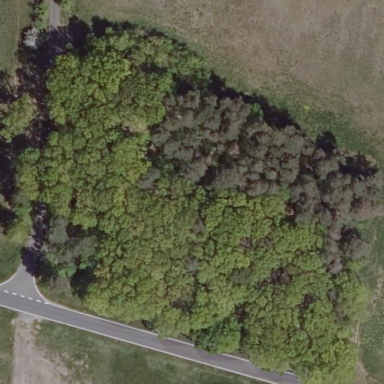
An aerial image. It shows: Forest area.